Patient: sex M, age 71
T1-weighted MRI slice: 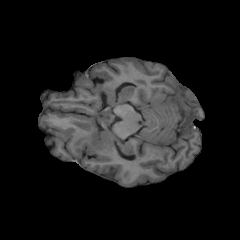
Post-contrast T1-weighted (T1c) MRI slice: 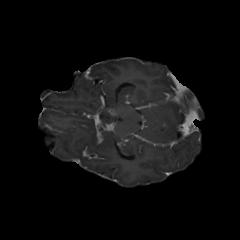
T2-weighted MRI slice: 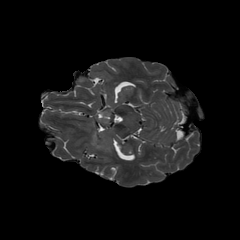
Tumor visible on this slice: yes
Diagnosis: Glioblastoma, IDH-wildtype
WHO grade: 4